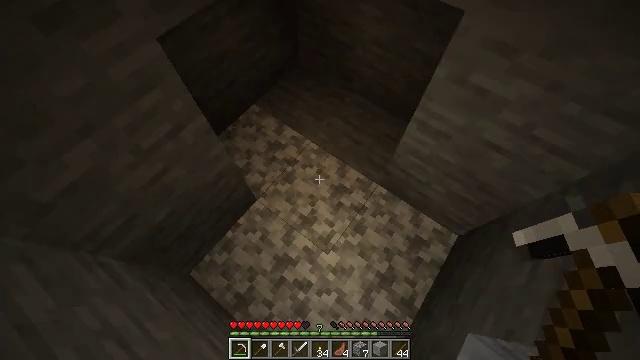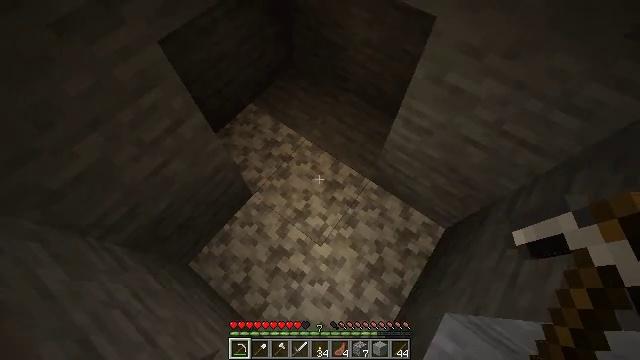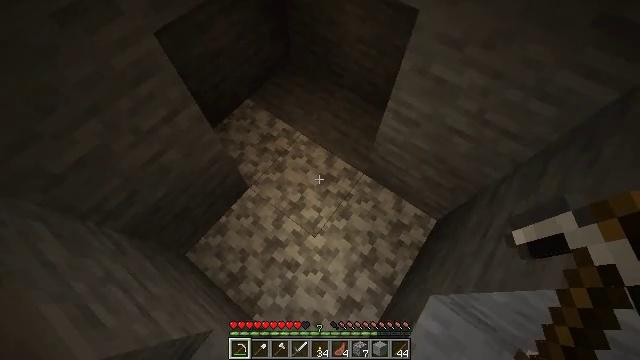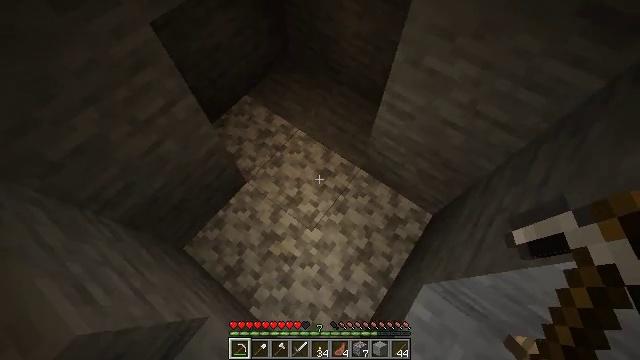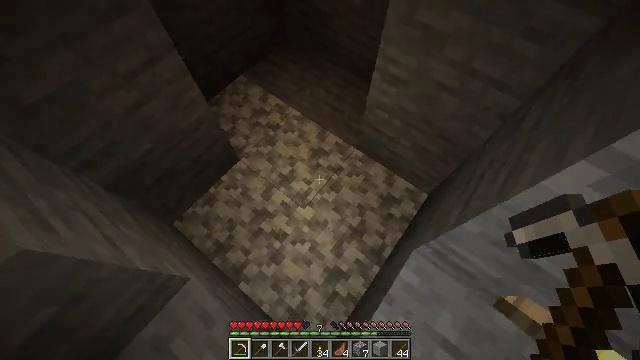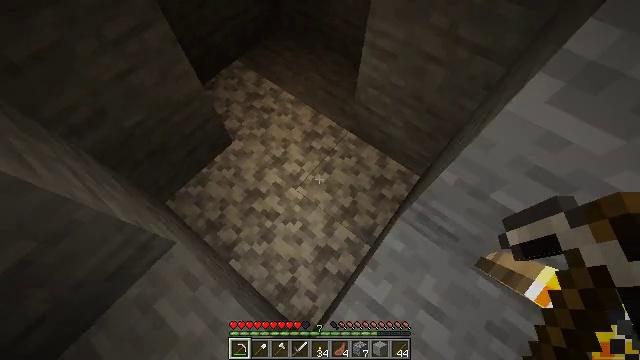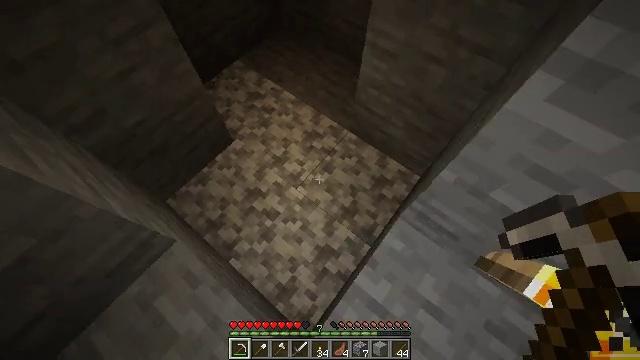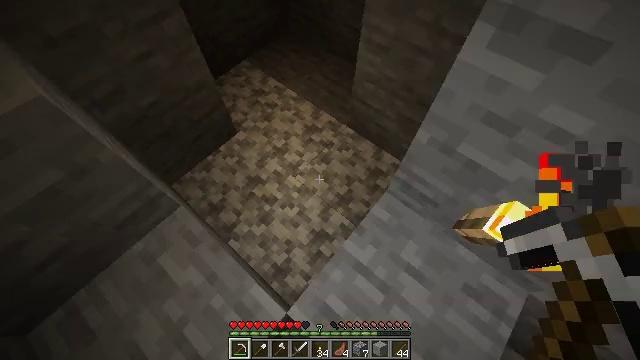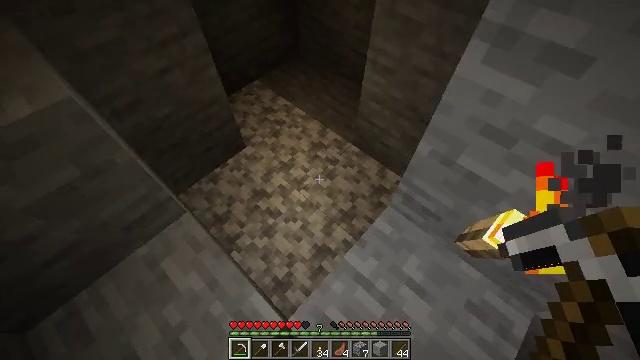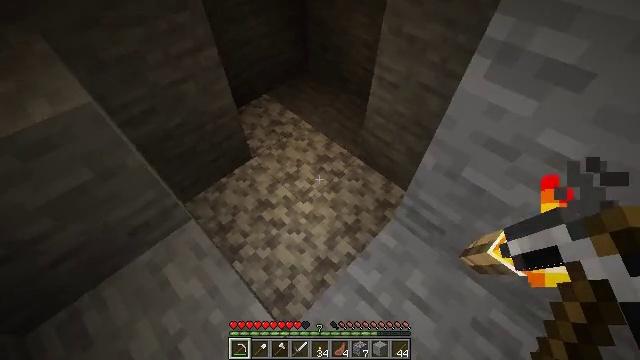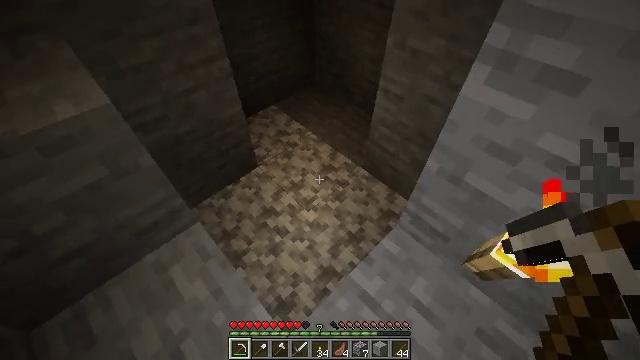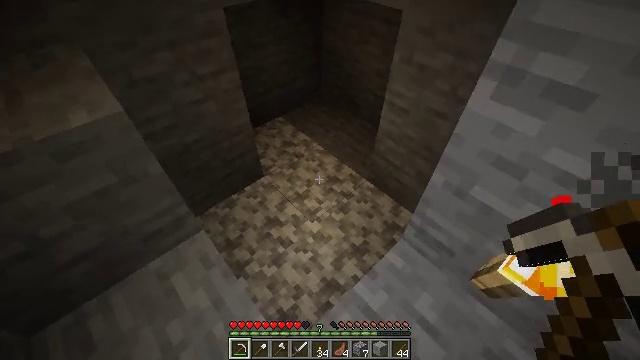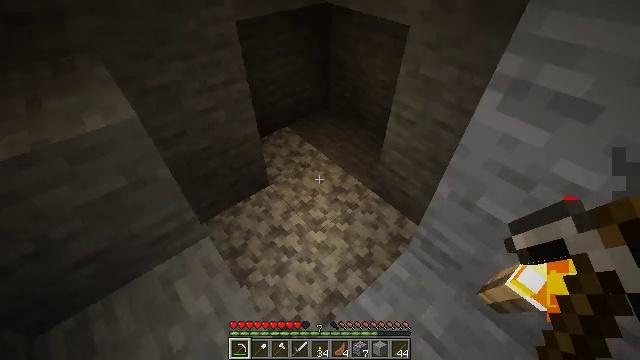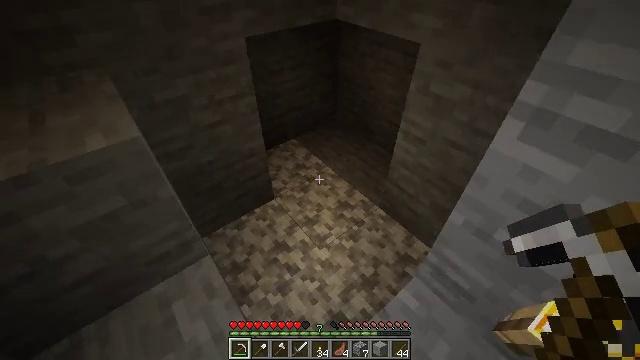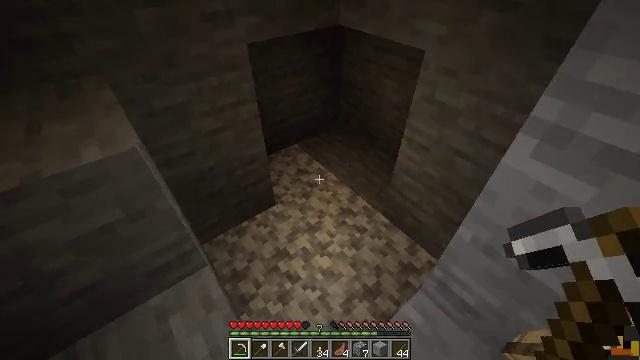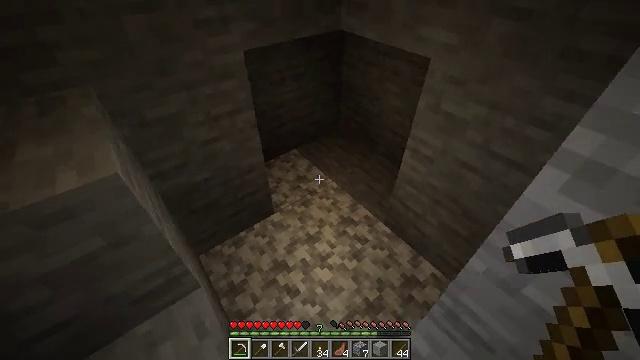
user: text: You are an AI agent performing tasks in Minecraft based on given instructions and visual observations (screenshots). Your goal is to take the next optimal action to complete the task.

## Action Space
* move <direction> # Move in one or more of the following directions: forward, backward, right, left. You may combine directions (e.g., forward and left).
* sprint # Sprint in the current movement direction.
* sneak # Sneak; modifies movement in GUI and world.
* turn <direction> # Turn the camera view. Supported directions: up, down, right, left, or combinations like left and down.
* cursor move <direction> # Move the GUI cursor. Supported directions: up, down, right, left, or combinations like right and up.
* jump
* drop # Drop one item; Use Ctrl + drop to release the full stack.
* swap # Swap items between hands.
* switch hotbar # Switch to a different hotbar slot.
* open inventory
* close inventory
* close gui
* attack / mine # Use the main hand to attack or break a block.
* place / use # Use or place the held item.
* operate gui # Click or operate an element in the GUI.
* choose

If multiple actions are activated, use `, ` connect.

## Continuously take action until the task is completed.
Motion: motion action
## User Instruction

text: Drop a stone sword.
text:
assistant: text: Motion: move back, jump
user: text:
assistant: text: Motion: move back
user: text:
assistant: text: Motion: move back
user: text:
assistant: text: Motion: move back
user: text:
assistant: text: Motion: move back
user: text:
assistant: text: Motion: move back
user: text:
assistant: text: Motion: turn left and up
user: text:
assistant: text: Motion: turn left and up
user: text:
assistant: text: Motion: turn left and up
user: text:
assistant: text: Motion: turn left and up
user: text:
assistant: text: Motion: turn left and up
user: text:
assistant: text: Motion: turn left and up
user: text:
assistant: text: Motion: move forward, turn left and up
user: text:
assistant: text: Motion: move forward
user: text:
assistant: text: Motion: no_op
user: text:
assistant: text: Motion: no_op
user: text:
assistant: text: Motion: turn left and up
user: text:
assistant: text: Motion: turn left
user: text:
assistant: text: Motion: no_op
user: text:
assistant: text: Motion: no_op
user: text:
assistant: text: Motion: no_op
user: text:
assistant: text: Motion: no_op
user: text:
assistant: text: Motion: no_op
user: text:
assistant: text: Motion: turn right
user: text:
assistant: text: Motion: turn right and up
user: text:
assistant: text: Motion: no_op
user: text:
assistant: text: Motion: no_op
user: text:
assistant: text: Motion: no_op
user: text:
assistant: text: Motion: no_op
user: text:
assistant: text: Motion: no_op